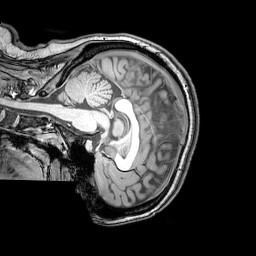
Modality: T1w
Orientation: sagittal
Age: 24
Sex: female
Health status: healthy
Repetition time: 0.081 s
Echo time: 0.037 s